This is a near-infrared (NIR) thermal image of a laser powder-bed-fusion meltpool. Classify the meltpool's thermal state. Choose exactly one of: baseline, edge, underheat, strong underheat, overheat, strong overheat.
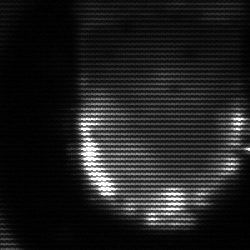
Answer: baseline